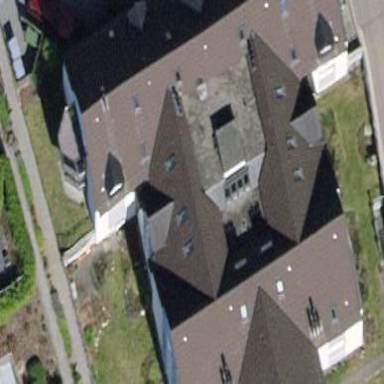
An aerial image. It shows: Apartments building with tiled roof.